Field crop: maize
Growth stage: 2
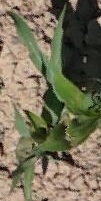
Species: maize